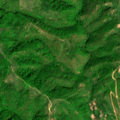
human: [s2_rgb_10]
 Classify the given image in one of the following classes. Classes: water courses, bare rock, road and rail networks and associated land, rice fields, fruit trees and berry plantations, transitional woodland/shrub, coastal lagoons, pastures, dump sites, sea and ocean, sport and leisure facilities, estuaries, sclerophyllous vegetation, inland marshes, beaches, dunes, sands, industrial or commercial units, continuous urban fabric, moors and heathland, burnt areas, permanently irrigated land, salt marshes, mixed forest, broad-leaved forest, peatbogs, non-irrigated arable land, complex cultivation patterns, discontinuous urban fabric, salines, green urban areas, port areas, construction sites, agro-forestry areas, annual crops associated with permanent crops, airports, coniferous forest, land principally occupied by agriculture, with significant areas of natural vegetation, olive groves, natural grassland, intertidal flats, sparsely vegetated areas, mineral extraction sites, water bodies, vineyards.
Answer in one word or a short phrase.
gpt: land principally occupied by agriculture, with significant areas of natural vegetation, broad-leaved forest